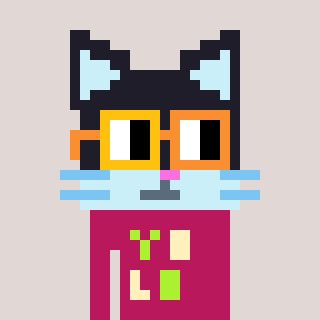
a pixel art character with square yellow and orange glasses, a cat-shaped head and a darkpink-colored body on a warm background